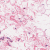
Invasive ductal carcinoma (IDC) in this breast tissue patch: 0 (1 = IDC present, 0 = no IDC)